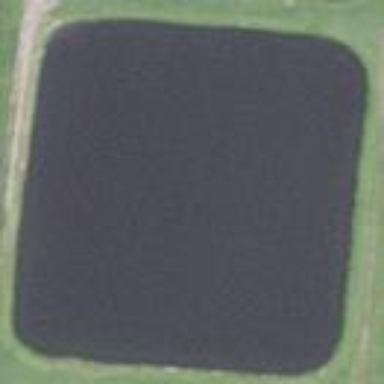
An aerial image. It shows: Reservoir.